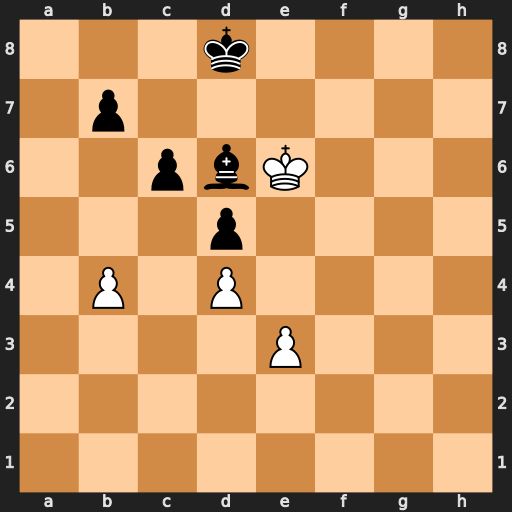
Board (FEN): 3k4/1p6/2pbK3/3p4/1P1P4/4P3/8/8
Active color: w
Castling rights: -
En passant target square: -
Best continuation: Kxd6 Kc8 b5 cxb5 Kxd5